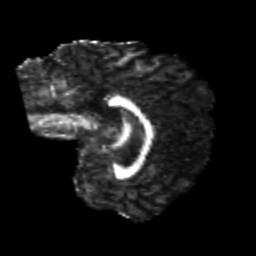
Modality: FA
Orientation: sagittal
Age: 24
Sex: female
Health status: healthy
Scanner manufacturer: philips
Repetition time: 7.386 s
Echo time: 0.08599 s